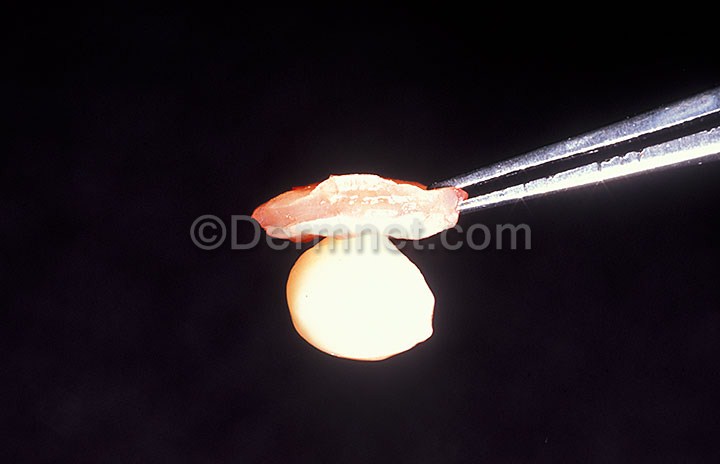
Disease: Seborrheic Keratoses and other Benign Tumors